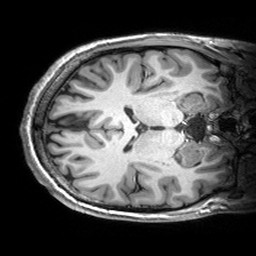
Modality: T1w
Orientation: axial
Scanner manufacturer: siemens
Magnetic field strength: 3 T
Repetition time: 2.53 s
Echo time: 0.00299 s